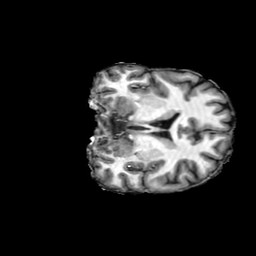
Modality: T1w
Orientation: coronal
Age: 32
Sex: male
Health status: ill